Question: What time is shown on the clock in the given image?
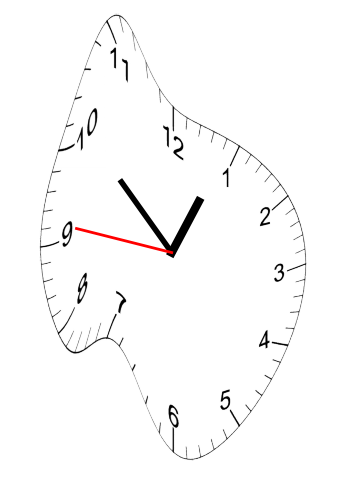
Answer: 12:51:46